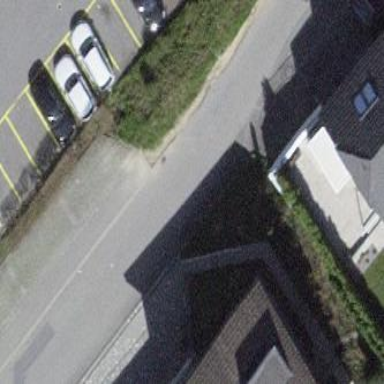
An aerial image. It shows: Street-side parking available in parallel orientation.